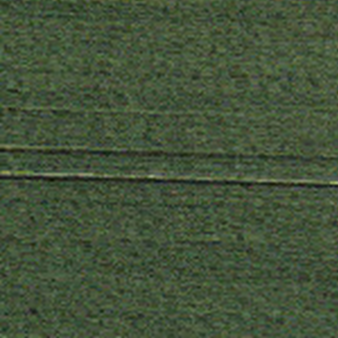
Label: other